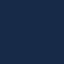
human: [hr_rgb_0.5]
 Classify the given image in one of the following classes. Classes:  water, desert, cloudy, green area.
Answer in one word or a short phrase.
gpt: water